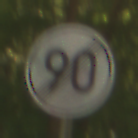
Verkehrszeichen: EndeGeschwindigkeit90
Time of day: Midday
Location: Outdoor (Nature)
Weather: PartlyCloudy
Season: NotSpecified
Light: Natural